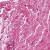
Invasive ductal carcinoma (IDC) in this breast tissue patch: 0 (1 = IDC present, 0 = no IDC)